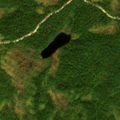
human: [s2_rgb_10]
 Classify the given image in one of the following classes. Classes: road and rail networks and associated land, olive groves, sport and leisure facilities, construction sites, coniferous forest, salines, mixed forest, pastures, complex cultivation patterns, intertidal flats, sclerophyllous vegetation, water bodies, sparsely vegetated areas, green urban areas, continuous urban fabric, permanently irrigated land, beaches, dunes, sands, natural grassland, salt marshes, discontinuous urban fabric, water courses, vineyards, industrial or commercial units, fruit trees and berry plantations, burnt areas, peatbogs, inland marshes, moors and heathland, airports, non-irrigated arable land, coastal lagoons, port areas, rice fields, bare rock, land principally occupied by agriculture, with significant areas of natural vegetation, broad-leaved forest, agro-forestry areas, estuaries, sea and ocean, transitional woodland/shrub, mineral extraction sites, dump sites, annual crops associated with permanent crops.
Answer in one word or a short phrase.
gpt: coniferous forest, mixed forest, transitional woodland/shrub